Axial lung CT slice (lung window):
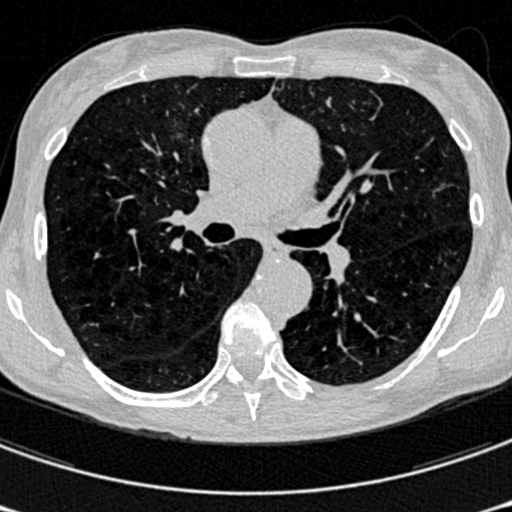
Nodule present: no